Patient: sex M, age 71
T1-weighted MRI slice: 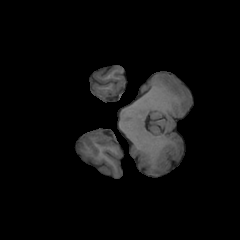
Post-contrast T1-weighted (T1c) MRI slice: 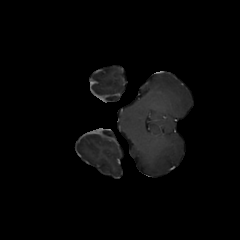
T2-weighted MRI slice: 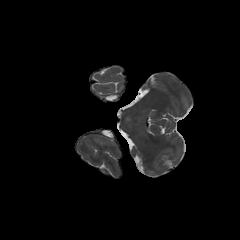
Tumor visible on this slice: yes
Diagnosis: Glioblastoma, IDH-wildtype
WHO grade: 4